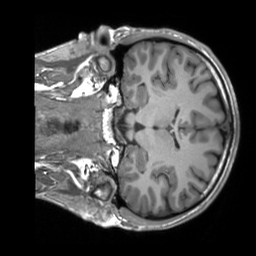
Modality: T1w
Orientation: coronal
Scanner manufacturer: siemens
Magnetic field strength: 3 T
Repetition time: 2.3 s
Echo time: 0.00207 s